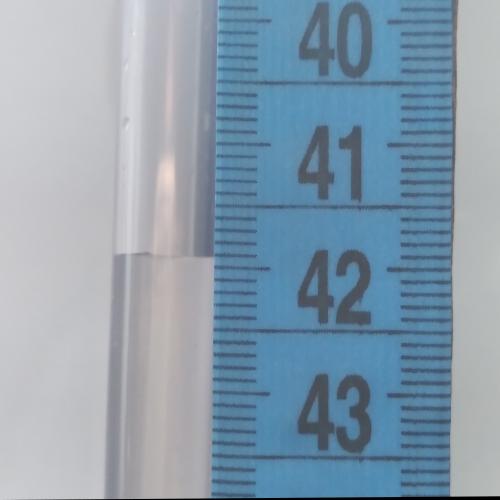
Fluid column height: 41.9 cm